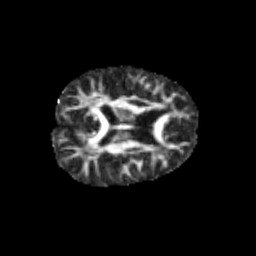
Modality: FA
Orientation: axial
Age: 12
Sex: female
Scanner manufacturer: siemens
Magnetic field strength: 3 T
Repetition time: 3.8 s
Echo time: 0.07 s